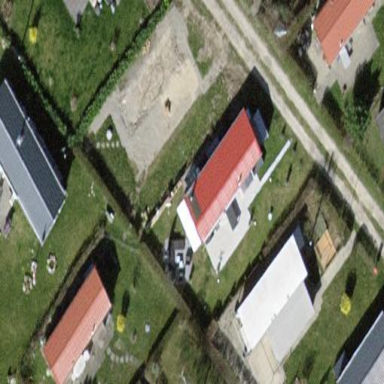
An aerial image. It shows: Camp pitch with gabled roof.